Field crop: tomato
Growth stage: 1
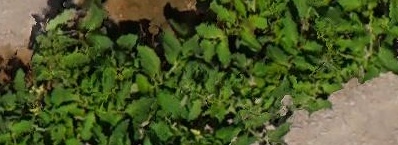
Species: tomato